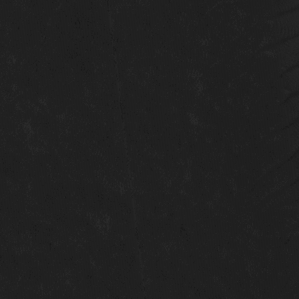
Label: non_frost